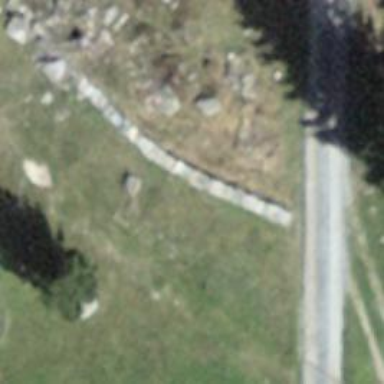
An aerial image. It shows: Wall barrier.